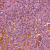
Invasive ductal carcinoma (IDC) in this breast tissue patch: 0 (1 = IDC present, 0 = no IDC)